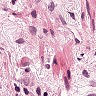
Metastatic tissue present: yes